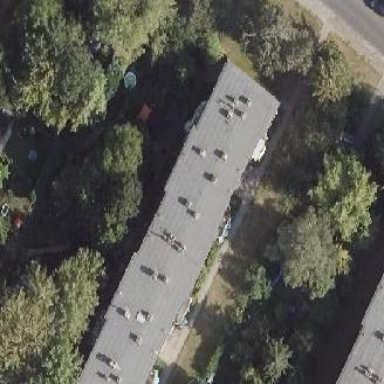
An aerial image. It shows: Gray apartments with flat roof.